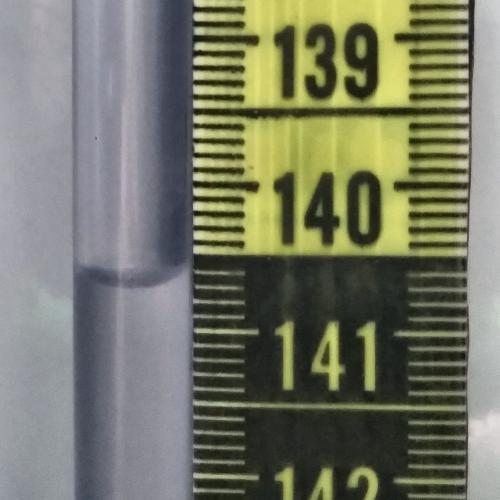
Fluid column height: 140.7 cm